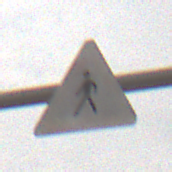
Verkehrszeichen: FussgaengerRechts
Umgebung: Outdoor, Nature
Tageszeit: MorningAfternoon
Wetter: Overcast
Licht: Natural
Jahreszeit: NotSpecified
Kontrast: LowContrast